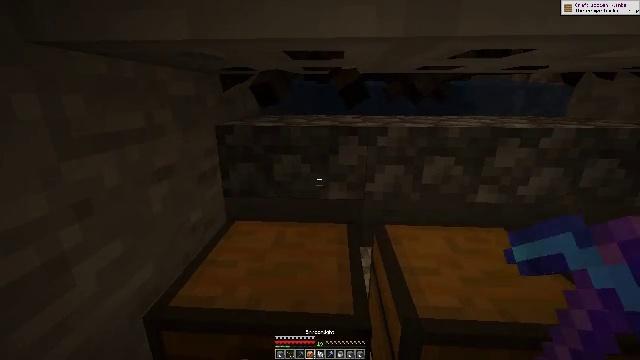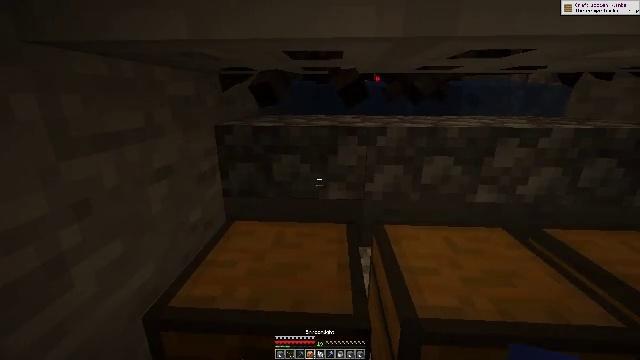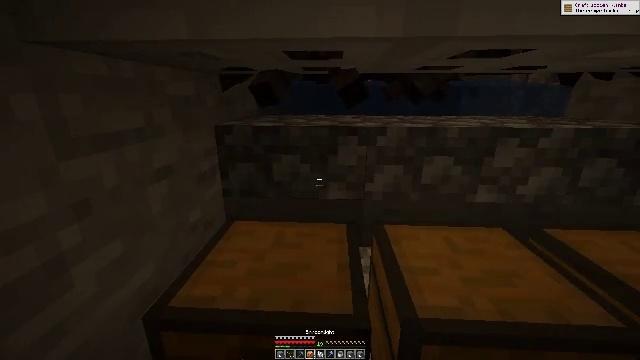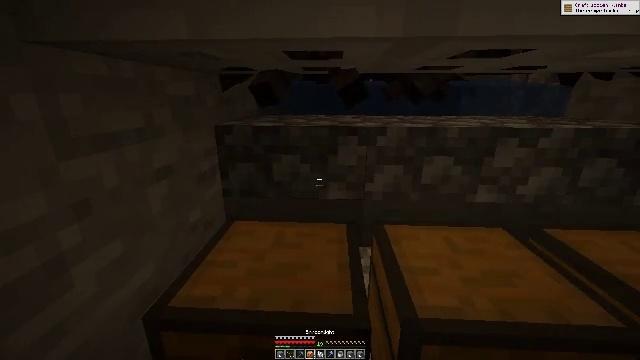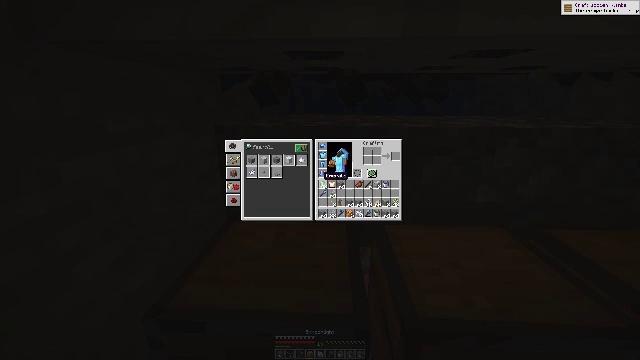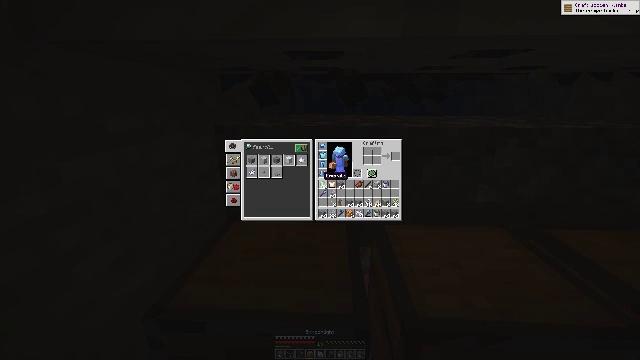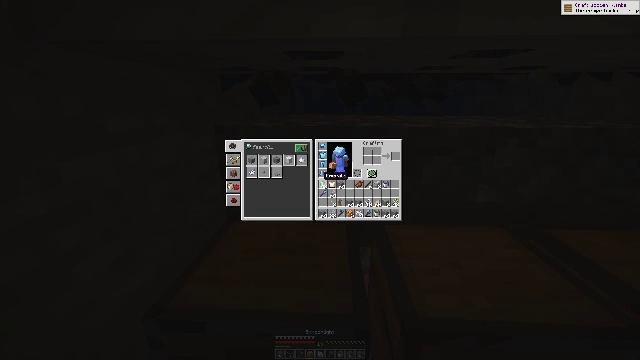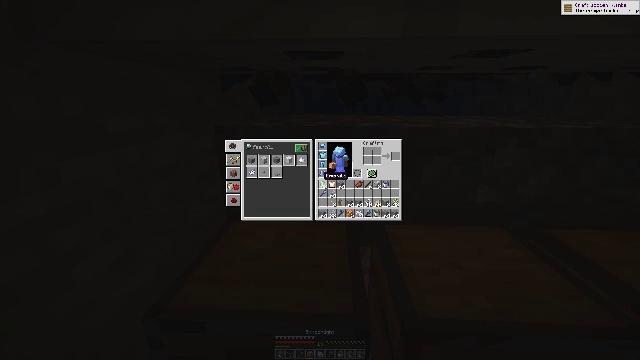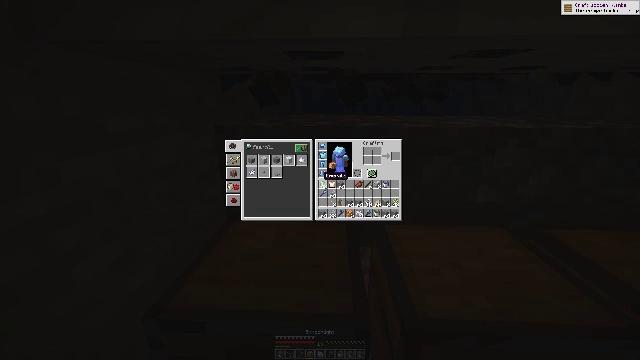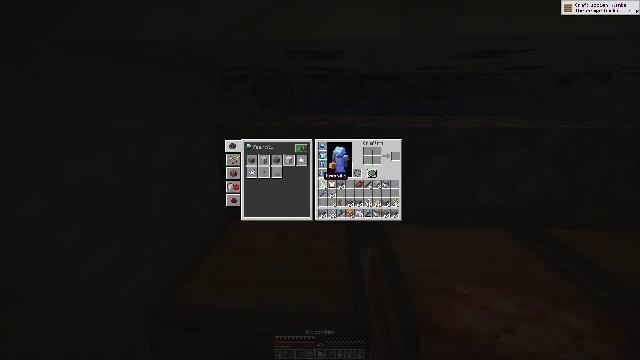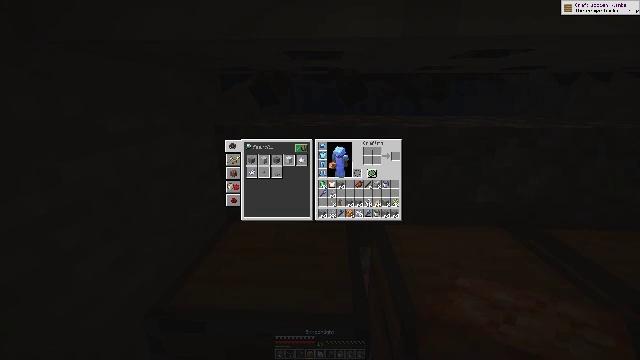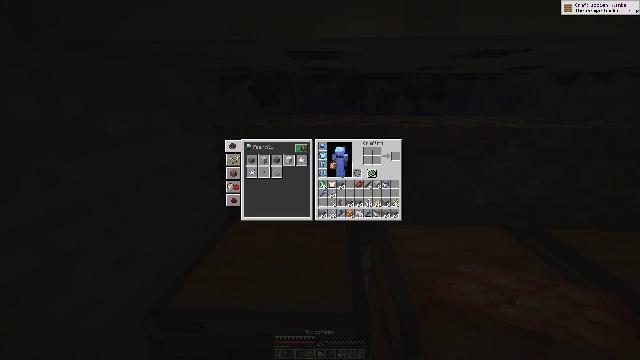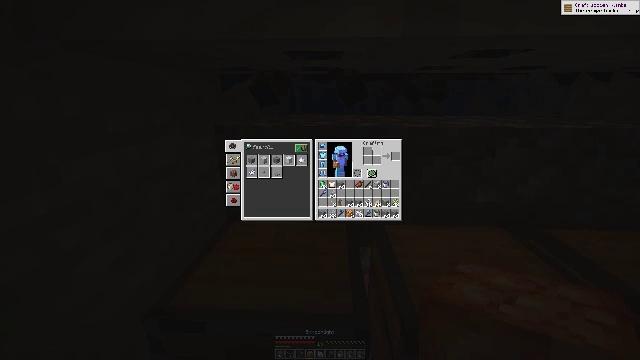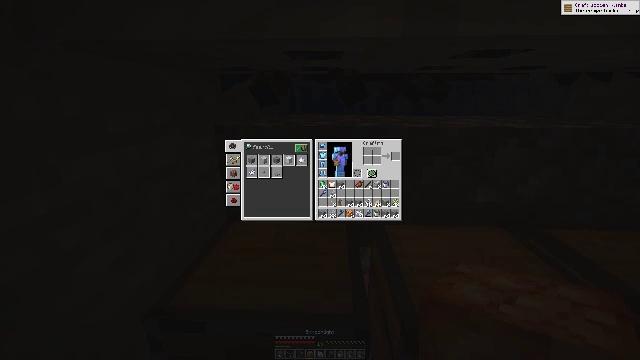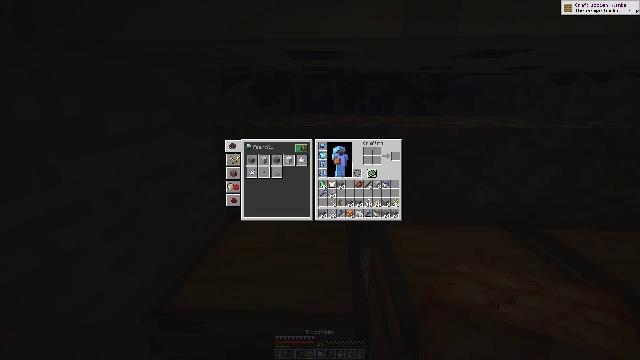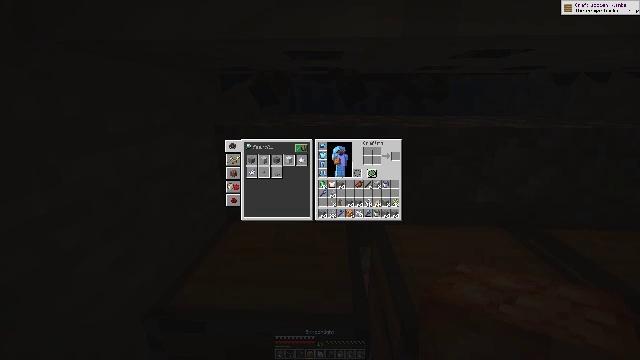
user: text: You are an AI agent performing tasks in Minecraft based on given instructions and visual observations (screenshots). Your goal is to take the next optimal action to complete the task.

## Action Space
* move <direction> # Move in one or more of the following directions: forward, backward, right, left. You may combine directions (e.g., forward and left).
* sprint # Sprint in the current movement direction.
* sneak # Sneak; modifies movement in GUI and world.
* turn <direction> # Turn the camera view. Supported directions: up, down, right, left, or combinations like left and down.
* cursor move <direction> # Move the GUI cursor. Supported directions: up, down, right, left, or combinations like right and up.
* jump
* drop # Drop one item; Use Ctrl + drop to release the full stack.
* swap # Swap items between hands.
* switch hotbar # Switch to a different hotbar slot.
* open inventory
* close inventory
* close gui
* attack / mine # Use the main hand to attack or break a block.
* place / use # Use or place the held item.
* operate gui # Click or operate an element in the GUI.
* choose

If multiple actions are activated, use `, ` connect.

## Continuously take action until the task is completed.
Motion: motion action
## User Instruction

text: Remove a golden chestplate from the inventory.
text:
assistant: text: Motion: no_op
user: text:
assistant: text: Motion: no_op
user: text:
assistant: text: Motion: no_op
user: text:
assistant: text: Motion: close inventory
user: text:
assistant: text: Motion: close inventory
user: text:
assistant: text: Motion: close inventory
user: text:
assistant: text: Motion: close inventory
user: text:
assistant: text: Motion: no_op
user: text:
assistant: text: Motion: no_op
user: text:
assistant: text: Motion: turn right and up
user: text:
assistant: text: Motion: turn right and up
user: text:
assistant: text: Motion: turn right and up
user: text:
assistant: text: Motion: turn right and up
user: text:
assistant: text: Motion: no_op
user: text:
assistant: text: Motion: no_op
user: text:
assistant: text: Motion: no_op
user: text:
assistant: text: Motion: no_op
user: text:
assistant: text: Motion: no_op
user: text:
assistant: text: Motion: no_op
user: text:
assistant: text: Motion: no_op
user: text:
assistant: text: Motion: no_op
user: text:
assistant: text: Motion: turn left and down
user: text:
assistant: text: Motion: turn left and down
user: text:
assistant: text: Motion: turn left and down
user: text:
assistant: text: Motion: turn left
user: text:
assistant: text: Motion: turn left
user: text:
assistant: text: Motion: turn left
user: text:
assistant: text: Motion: no_op
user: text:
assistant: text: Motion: no_op
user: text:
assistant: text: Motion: no_op